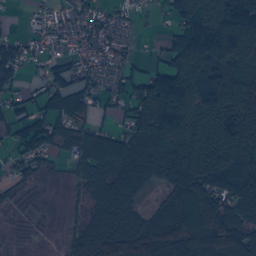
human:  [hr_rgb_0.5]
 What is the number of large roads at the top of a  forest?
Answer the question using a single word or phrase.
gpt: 0

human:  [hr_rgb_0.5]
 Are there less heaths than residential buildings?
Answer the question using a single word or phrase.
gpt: yes

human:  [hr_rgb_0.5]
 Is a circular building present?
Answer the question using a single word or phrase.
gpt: yes

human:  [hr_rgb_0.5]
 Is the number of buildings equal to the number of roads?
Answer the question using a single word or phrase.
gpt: no

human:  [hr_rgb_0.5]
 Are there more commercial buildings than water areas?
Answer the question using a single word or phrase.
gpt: yes

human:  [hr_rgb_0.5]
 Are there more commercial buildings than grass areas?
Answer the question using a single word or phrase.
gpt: no

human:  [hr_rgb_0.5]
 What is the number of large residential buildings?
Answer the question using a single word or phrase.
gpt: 1

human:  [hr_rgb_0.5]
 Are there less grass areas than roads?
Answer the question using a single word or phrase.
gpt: yes

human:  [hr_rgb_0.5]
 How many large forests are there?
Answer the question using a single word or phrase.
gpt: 91

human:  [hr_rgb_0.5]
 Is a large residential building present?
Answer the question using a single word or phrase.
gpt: yes

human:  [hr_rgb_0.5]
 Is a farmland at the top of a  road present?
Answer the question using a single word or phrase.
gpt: yes

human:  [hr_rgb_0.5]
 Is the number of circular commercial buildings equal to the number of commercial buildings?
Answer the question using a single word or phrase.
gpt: no

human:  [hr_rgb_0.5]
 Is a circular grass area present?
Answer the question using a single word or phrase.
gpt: no

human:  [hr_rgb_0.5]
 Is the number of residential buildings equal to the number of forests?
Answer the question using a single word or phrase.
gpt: no

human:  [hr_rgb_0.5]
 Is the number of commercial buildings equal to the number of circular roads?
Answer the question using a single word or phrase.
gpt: no

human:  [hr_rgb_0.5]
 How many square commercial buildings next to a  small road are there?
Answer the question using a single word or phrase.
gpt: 0

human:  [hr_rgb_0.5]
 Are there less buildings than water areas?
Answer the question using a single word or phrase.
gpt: no

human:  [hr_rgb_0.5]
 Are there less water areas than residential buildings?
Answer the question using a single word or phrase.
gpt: yes

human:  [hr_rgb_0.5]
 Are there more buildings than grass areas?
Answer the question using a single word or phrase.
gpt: yes

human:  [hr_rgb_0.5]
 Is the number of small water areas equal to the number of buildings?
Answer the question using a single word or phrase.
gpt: no

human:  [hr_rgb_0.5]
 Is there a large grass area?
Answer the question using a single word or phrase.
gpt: yes

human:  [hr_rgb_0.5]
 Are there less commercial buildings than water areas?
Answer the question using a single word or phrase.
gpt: no

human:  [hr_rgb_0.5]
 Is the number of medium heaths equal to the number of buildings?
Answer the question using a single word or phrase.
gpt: no

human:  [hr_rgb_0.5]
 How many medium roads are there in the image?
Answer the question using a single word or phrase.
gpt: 0

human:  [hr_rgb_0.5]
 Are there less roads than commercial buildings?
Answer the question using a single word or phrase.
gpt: no

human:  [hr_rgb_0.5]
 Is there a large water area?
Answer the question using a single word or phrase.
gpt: no

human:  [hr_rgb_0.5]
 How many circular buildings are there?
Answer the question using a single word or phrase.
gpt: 1

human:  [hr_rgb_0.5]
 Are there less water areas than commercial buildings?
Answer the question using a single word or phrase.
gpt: yes

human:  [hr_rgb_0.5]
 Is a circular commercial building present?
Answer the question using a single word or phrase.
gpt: no

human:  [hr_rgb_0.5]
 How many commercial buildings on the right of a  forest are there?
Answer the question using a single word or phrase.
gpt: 51

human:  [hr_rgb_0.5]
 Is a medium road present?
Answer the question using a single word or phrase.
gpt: no

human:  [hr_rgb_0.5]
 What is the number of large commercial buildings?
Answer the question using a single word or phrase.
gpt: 0

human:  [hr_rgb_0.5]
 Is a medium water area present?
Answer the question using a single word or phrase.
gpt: no

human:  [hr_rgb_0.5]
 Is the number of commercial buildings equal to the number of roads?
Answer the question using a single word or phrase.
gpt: no

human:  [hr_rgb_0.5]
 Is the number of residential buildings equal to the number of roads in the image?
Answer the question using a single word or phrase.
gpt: no

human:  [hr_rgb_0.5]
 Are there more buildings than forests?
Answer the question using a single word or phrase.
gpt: yes